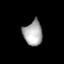
Tissue: lung
Cell type: Myeloid cells
Senescence score: 0.654
Nuclear area (px): 461
Mean DAPI intensity: 169.579